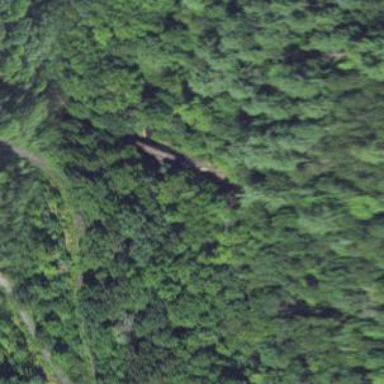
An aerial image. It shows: Preserved railway line with rails.